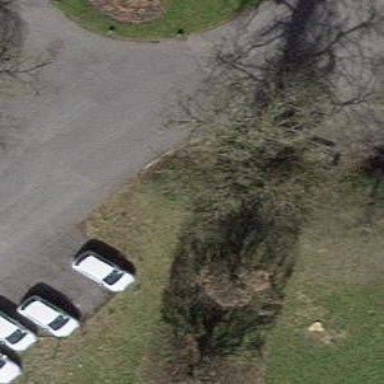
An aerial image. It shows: Bench.